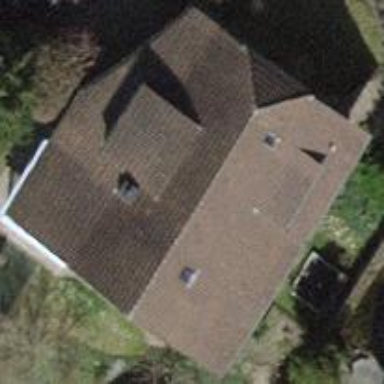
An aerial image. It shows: Detached building with gabled tile roof.